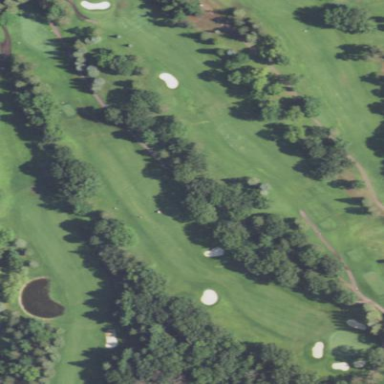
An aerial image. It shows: Area with grass used as rough in golf course.